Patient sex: M
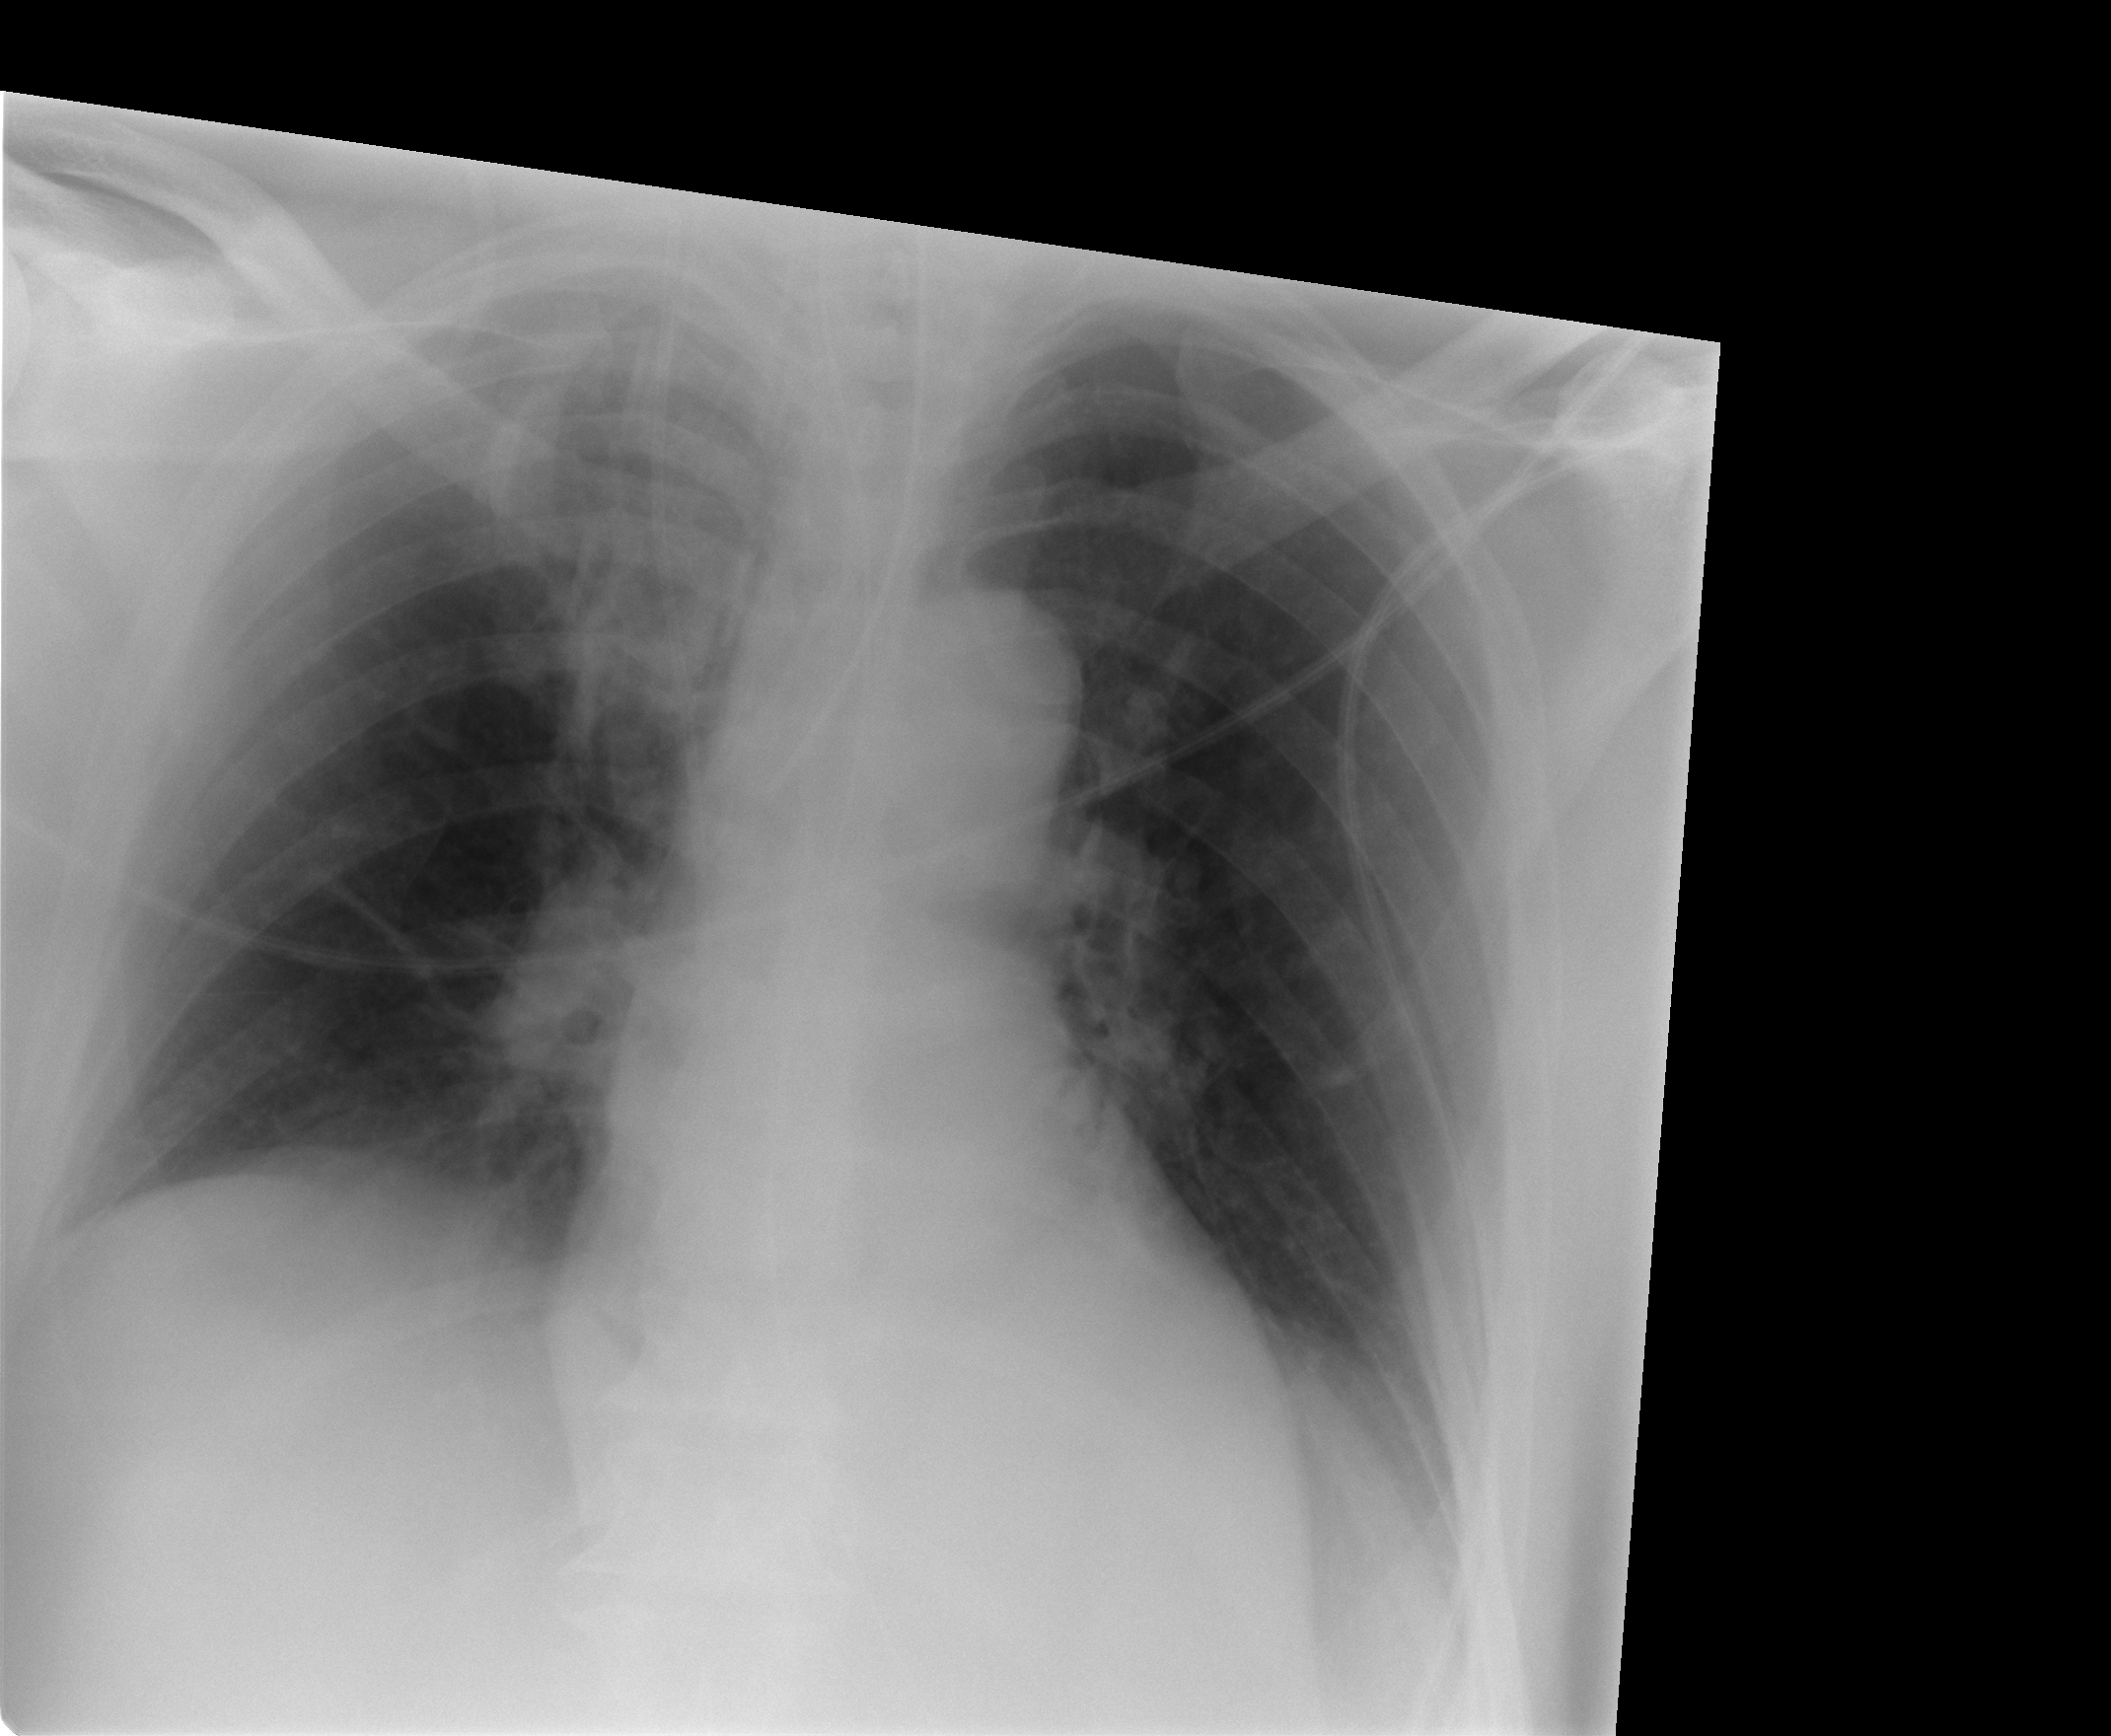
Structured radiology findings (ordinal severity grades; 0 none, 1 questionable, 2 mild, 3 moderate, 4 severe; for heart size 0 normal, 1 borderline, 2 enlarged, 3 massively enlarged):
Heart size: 0
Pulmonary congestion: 2
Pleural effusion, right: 0
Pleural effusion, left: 0
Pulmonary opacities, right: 0
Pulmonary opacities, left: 0
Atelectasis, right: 0
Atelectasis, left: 0